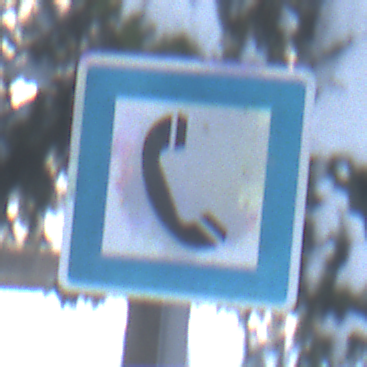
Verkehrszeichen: Fernsprecher
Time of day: MorningAfternoon
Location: Outdoor (Nature)
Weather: Clear
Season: Winter
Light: Natural